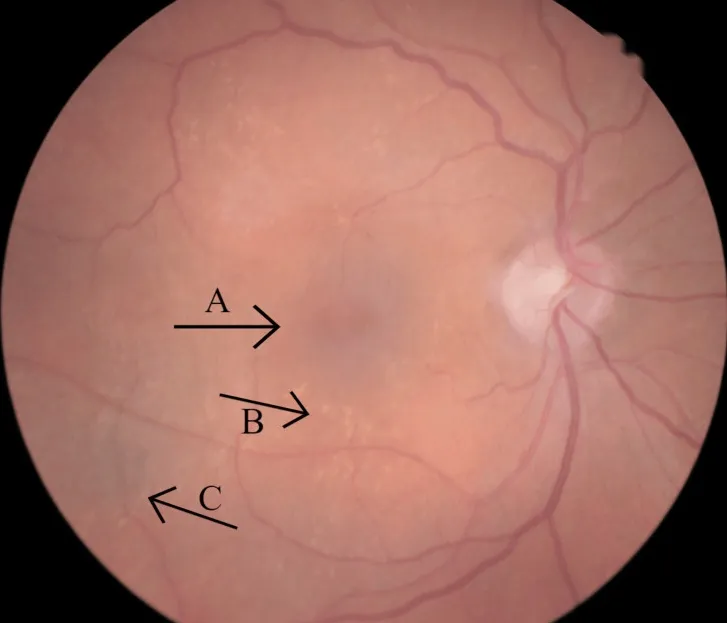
Right eye fundus photograph. Arrow A indicates the "lozenge" or dull macular reflex. Arrow B highlights the scattered dot-and-fleck retinopathy characteristic of Alport retinopathy. Also visualised is peripheral pigmentation, marked via arrow C.
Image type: ophthalmic_imaging (fundus_photograph)